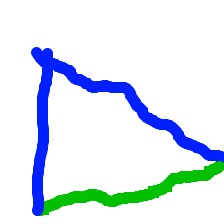
Shape: triangle